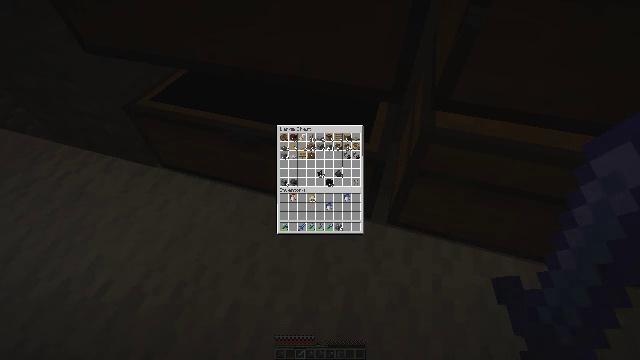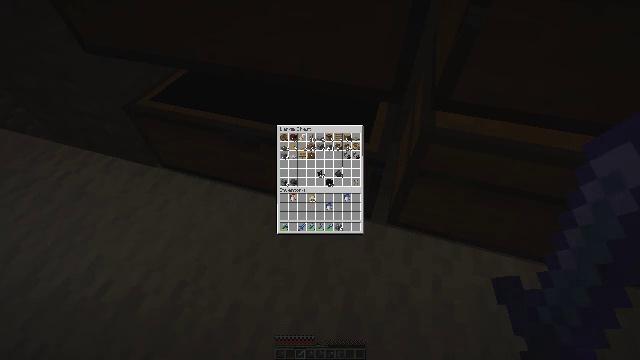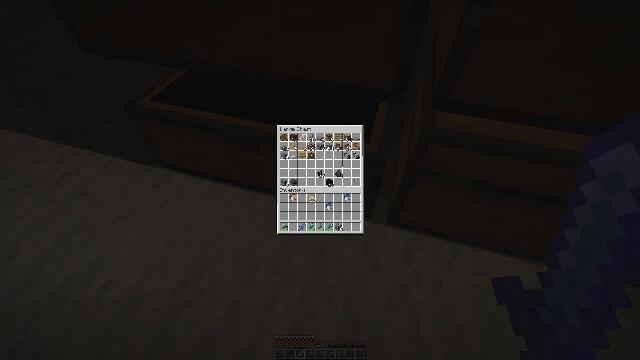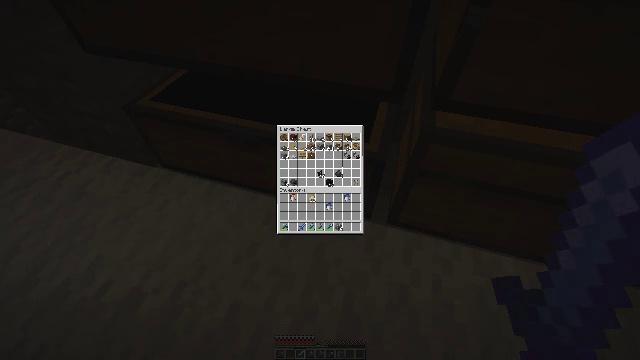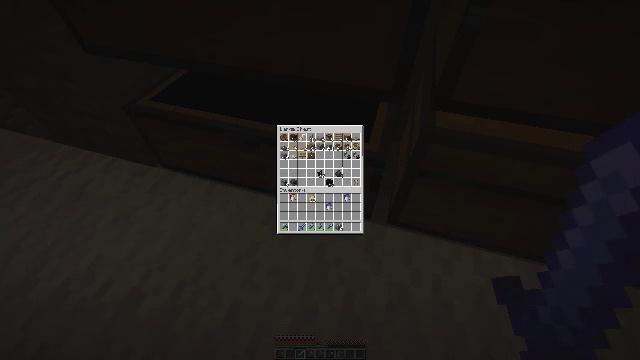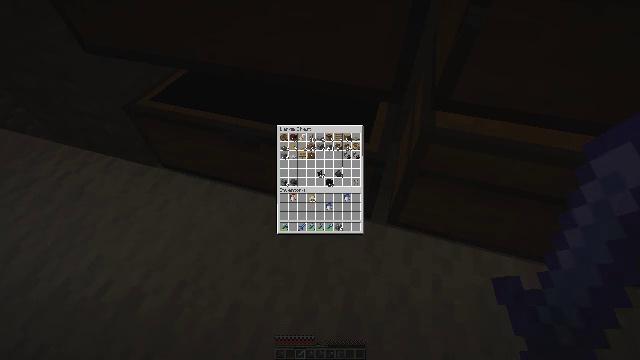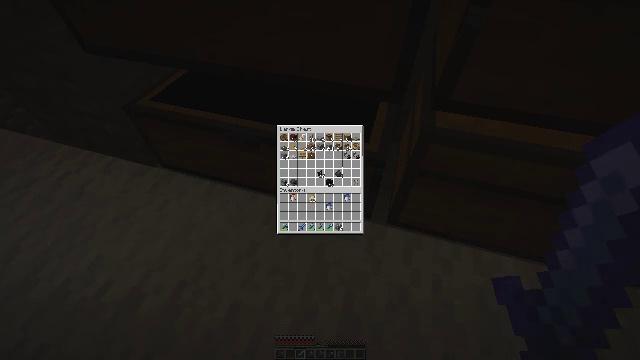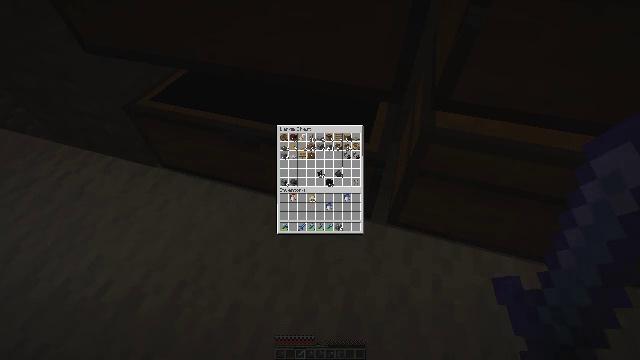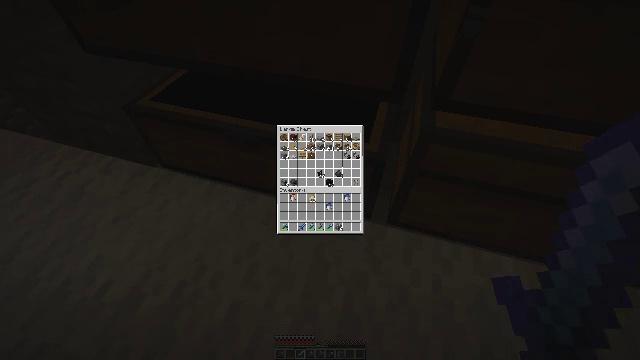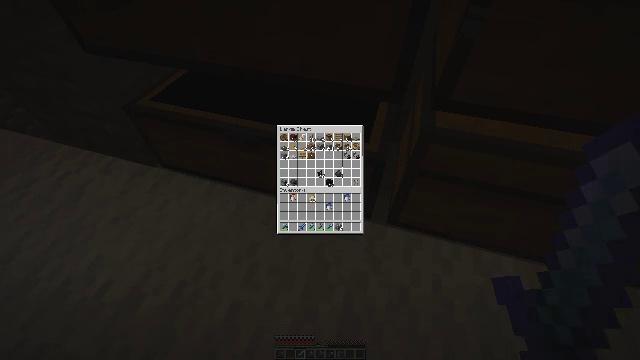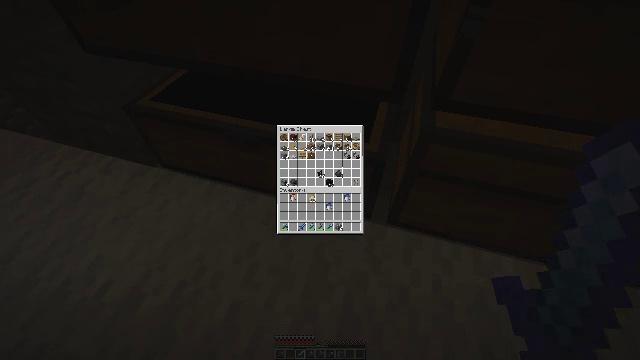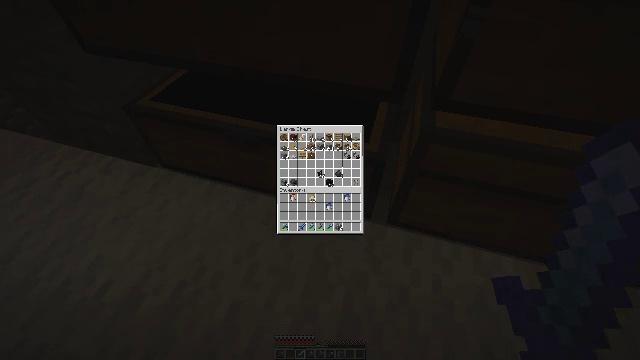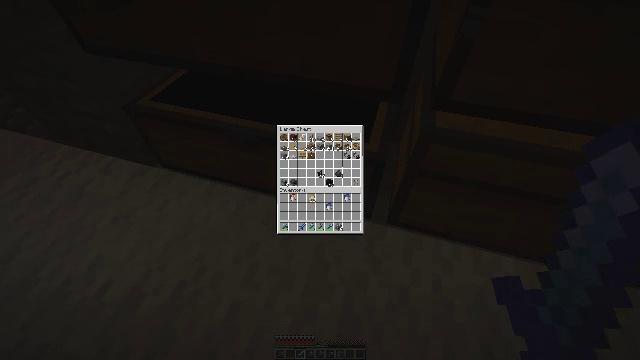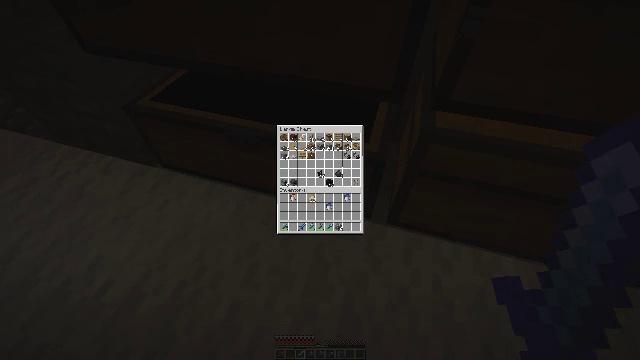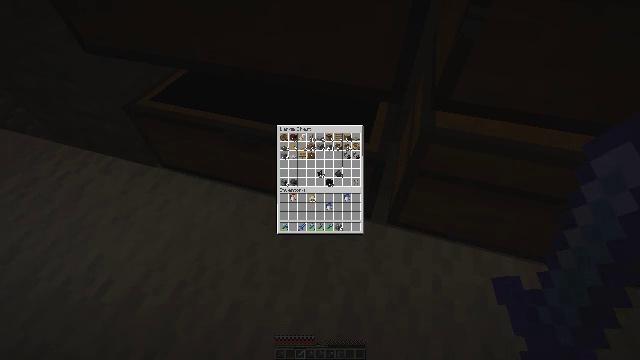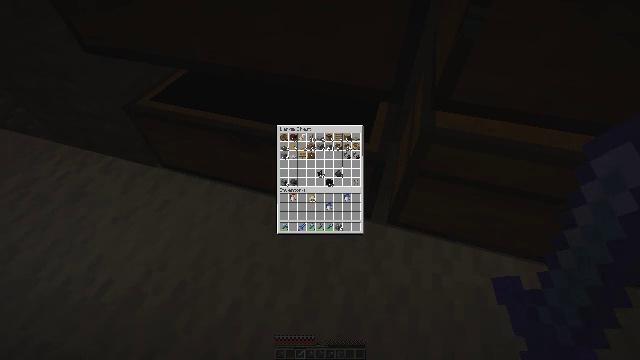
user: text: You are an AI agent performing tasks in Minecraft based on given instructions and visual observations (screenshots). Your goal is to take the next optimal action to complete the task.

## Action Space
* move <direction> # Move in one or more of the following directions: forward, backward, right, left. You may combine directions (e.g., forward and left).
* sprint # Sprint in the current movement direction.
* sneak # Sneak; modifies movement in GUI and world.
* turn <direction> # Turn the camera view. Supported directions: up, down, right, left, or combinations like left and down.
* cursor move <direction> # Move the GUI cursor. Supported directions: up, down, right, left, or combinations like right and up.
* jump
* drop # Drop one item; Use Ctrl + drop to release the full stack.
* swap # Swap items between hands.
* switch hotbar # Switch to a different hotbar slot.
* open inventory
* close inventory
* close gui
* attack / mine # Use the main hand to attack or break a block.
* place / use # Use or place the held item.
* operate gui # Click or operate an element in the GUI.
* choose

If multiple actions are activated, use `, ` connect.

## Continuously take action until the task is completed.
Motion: motion action
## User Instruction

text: Collect vines by mining them.
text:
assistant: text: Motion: no_op
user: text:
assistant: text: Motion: no_op
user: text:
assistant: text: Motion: no_op
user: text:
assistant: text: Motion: no_op
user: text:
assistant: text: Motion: no_op
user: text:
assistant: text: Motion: no_op
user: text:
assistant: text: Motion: no_op
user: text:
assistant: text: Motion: no_op
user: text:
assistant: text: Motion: no_op
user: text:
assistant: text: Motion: no_op
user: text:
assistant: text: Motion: no_op
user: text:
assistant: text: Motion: no_op
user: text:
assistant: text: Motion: no_op
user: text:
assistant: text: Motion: no_op
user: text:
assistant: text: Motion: no_op
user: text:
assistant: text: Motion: no_op
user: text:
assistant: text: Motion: no_op
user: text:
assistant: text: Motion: no_op
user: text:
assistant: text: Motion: no_op
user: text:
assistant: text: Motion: no_op
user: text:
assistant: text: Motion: no_op
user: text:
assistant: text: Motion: no_op
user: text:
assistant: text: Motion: no_op
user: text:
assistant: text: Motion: no_op
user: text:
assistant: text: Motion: no_op
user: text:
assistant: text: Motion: no_op
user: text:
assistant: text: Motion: no_op
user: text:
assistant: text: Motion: no_op
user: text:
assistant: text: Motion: no_op
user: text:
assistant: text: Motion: no_op